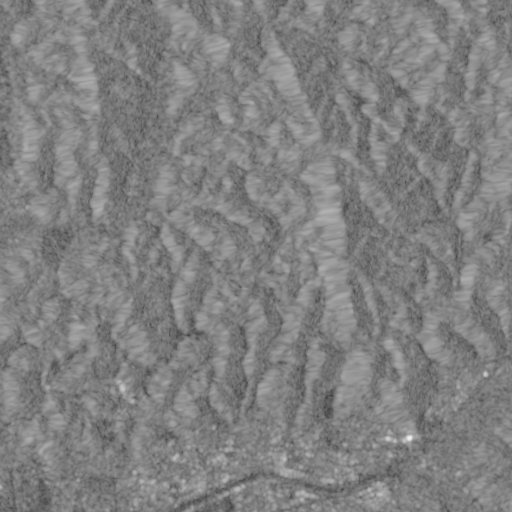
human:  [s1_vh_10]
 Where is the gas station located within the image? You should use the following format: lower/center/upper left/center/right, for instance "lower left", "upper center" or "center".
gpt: The gas station is located in the lower left of the image.
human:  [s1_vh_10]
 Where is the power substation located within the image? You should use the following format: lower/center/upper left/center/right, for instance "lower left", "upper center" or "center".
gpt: The power substation is located in the lower left of the image.
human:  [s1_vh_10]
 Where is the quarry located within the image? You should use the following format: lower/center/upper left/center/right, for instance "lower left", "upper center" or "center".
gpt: There is no quarry in the image.

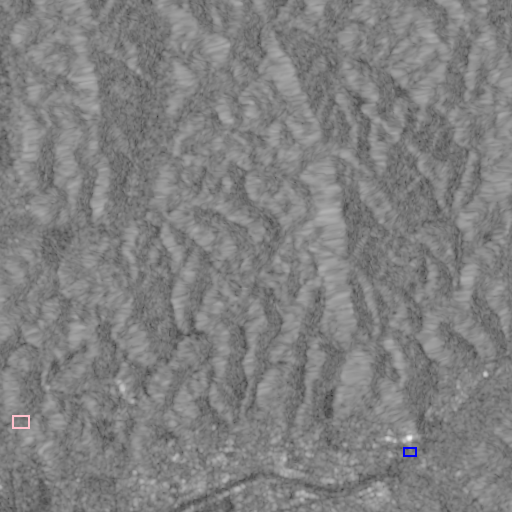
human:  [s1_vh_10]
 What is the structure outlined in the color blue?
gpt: The structure outlined in blue is a park.
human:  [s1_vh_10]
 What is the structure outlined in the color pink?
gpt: The structure outlined in pink is a power substation.
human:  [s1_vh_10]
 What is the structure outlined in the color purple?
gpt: There is no purple outline.